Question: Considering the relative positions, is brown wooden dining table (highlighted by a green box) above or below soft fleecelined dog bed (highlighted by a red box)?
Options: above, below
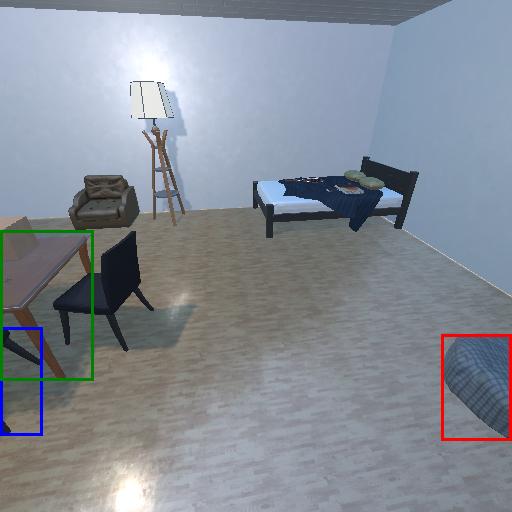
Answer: above